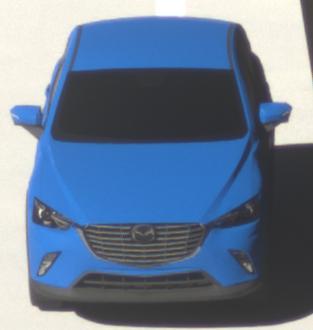
Make: Mazda
Model: CX-3 SKYACTIV-G 120
Detailed model: CX-3 (DK)
Model produced from: 2015/06
Model produced until: 2018/06
Doors: 5
Color: blue
Road condition: dry road
Daytime: morning or afternoon
Contrast: high contrast